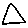
Label: triangle